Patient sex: F
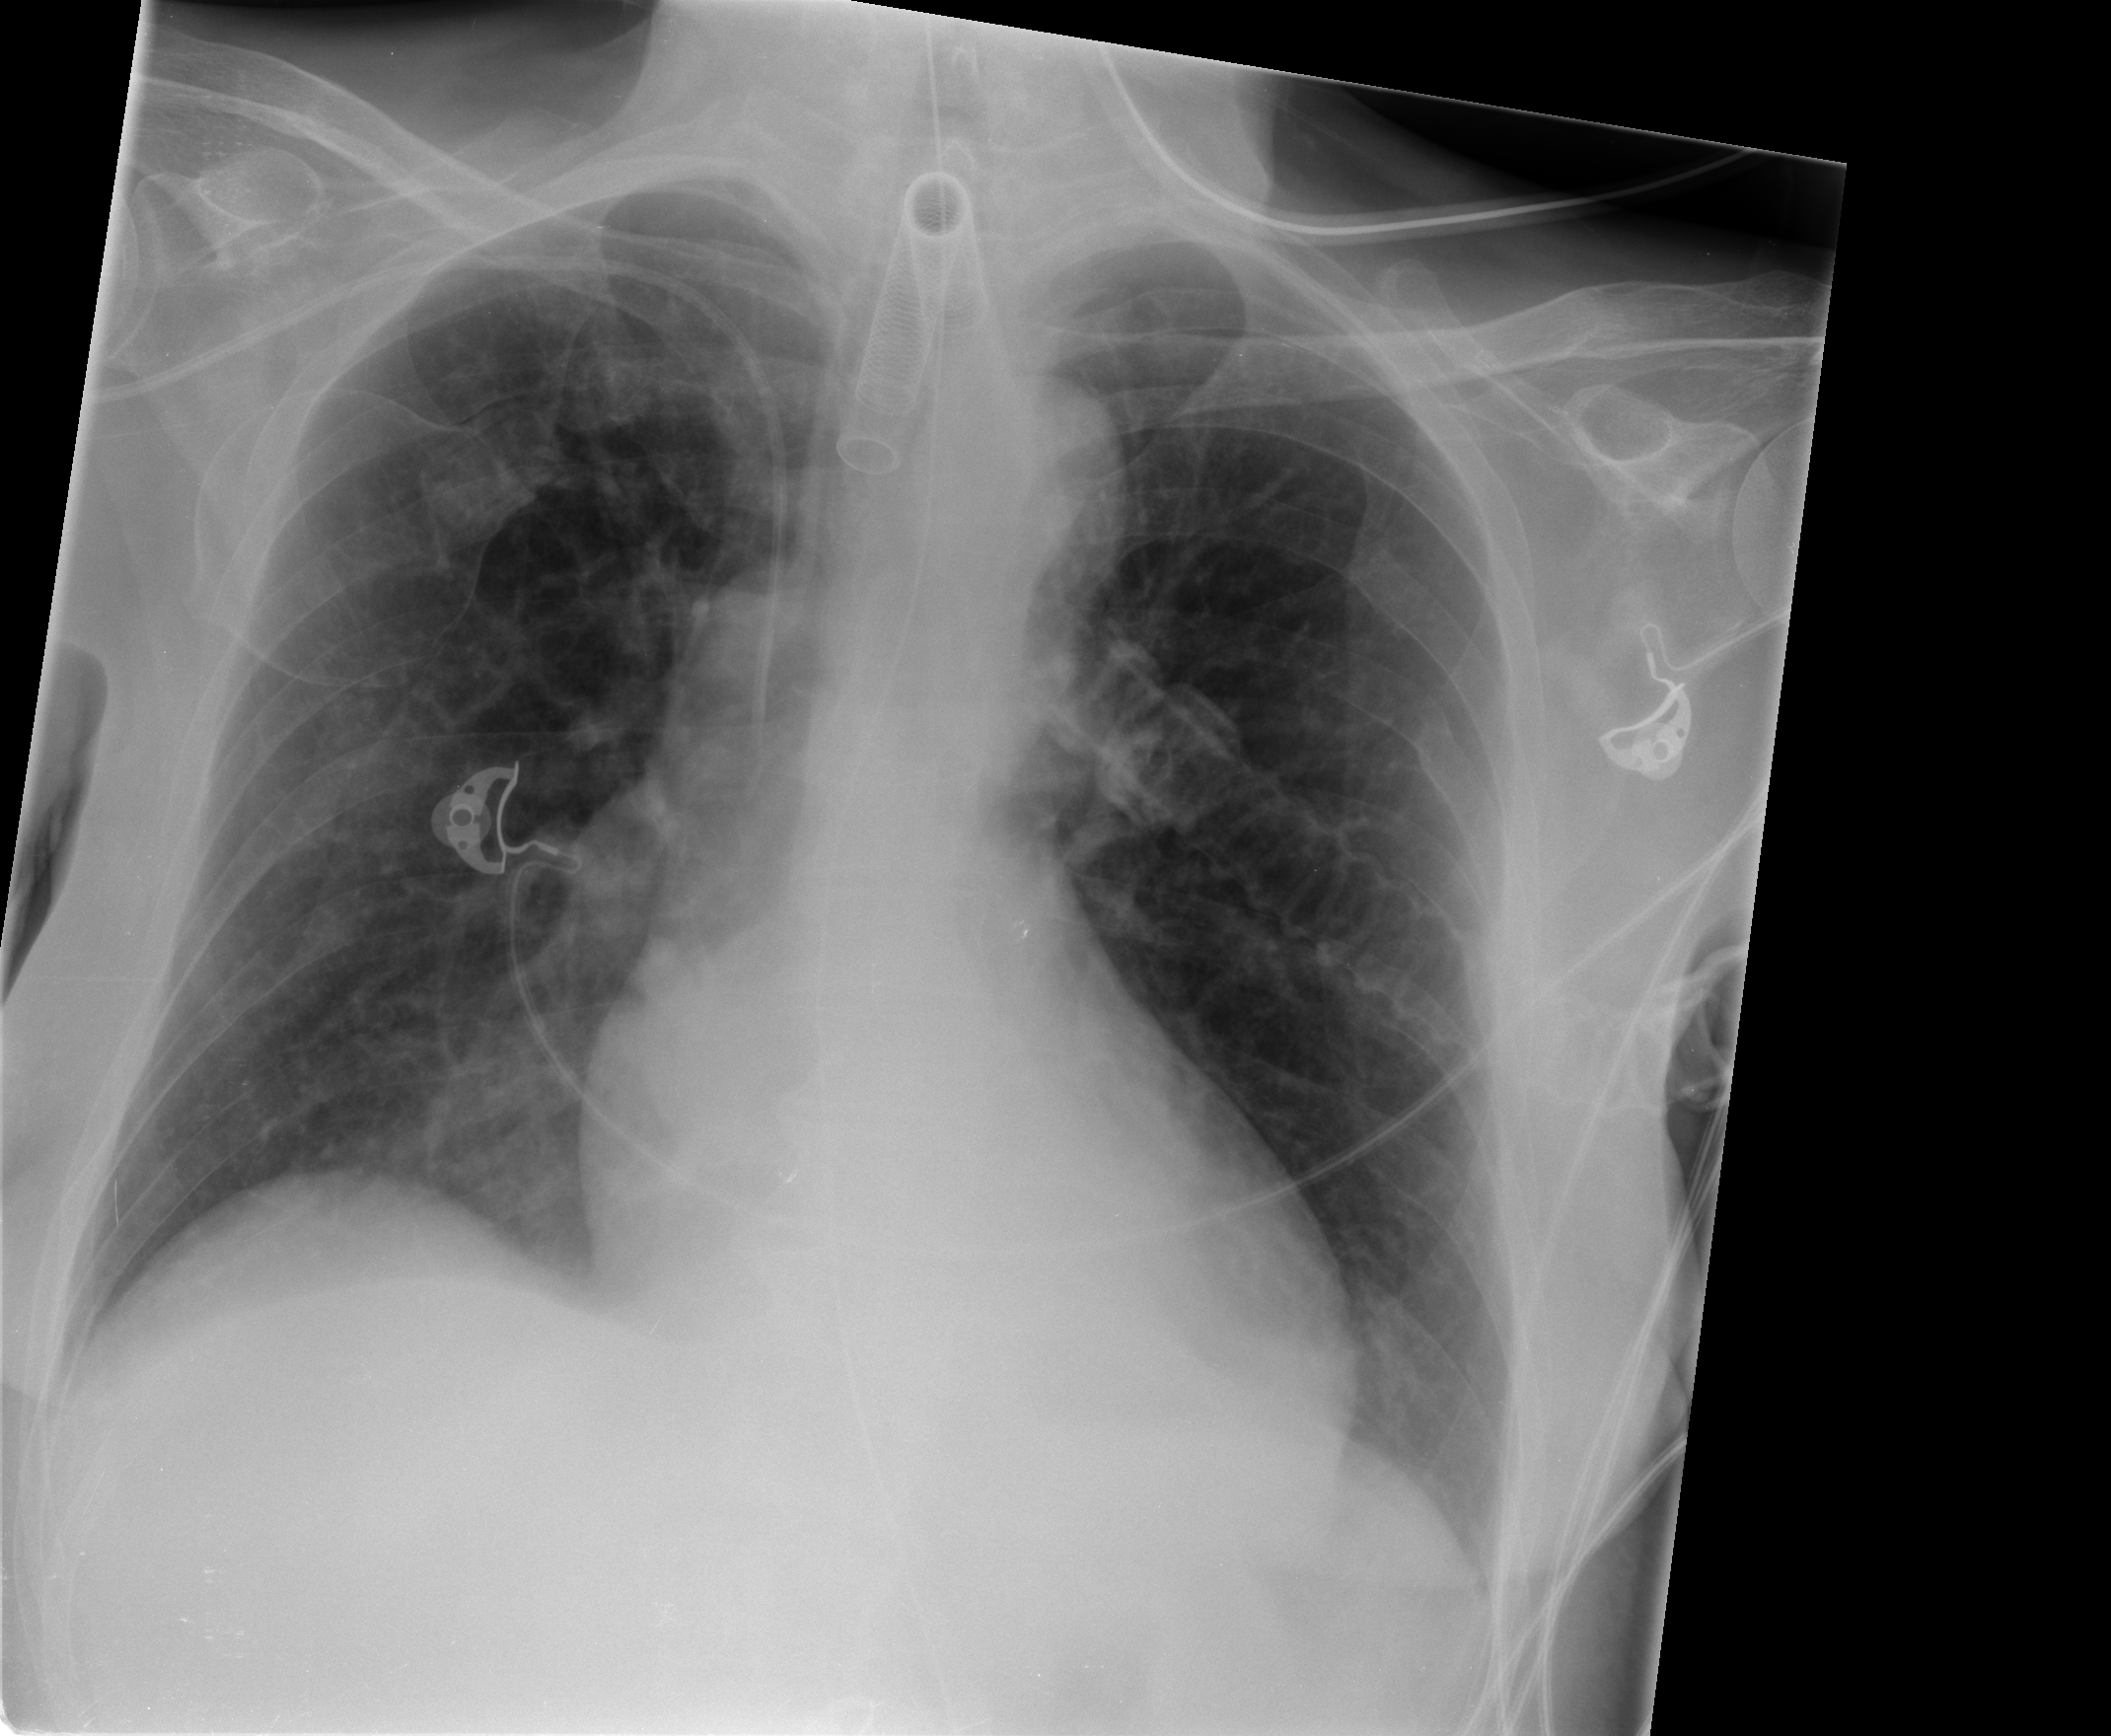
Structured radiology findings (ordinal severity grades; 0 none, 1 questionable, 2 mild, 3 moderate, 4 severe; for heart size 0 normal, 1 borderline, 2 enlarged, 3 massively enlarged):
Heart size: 0
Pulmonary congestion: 0
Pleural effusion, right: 0
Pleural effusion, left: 0
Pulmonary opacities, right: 0
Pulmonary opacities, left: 0
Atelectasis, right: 1
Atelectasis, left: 1